Interaction volume radius: 10 \u00c5
Interaction volume height: 10 \u00c5
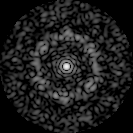
Disorder parameter: 0.7641